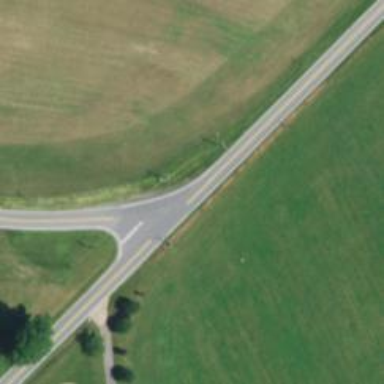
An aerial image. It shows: Road with stop sign.